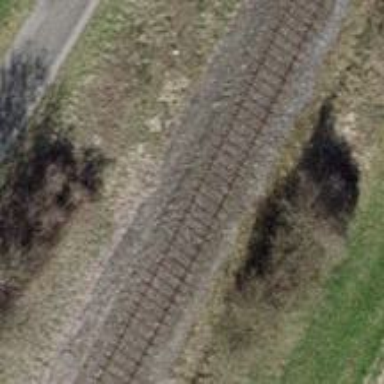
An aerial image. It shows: Preserved railway with one track.